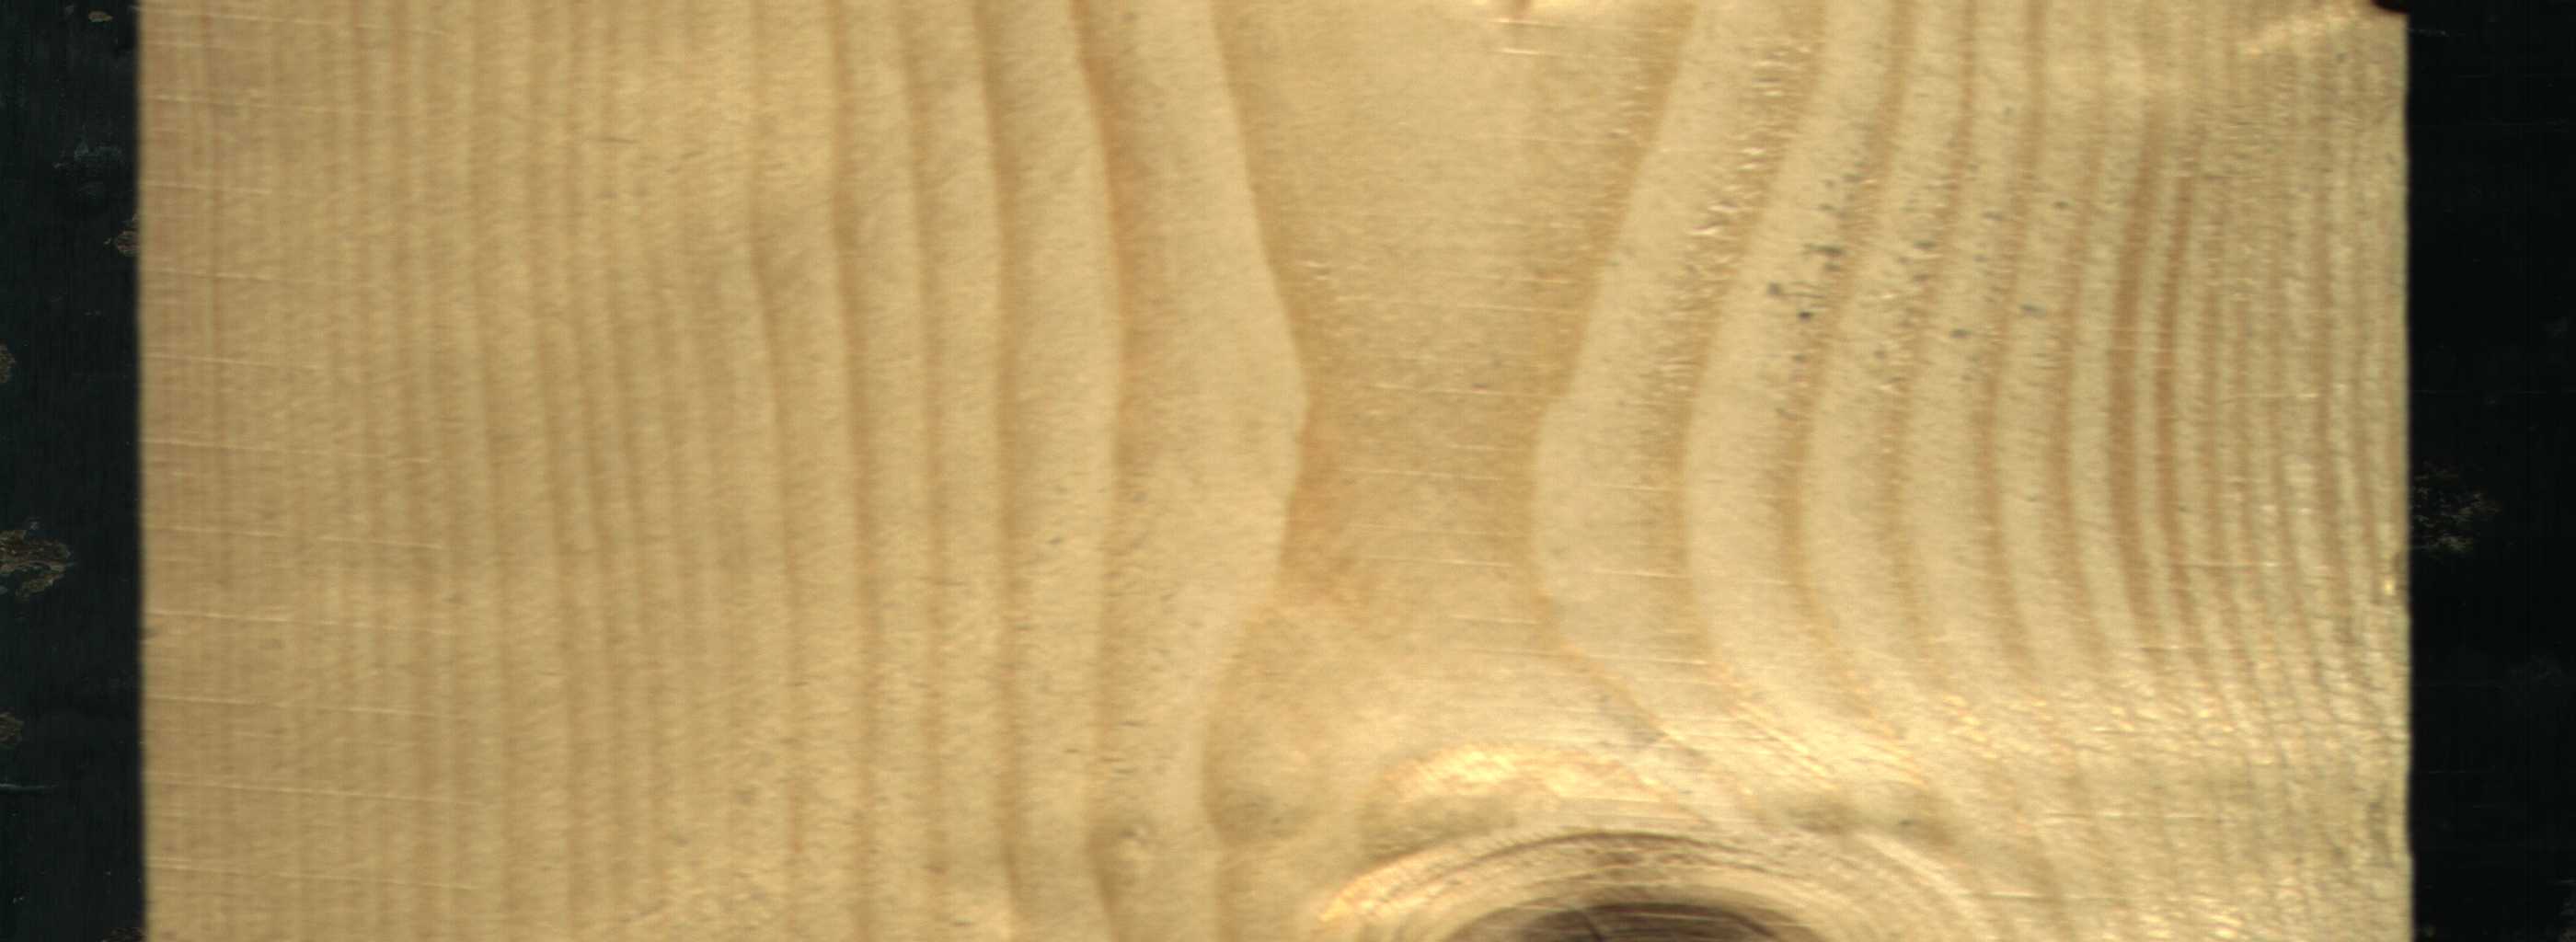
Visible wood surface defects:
Knot_missing
Live_Knot